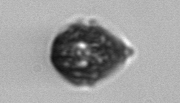
Label: Scrippsiella